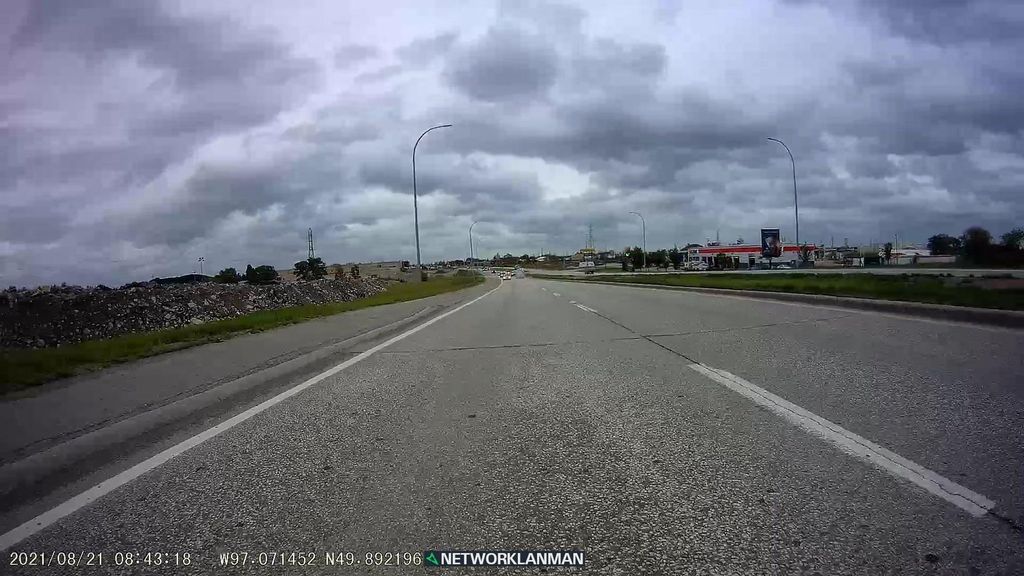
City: winnipeg